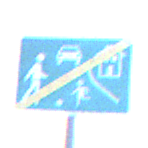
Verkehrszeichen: EndeVerkehrsberuhigterBereich
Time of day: SunriseSunset
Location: Outdoor (Beach)
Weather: PartlyCloudy
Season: NotSpecified
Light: Natural